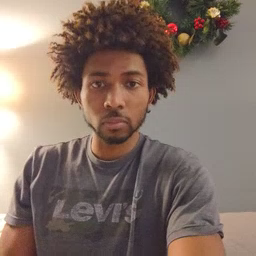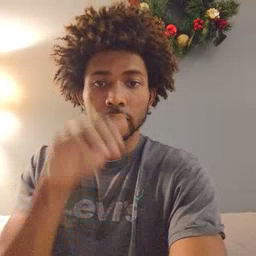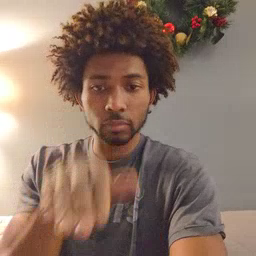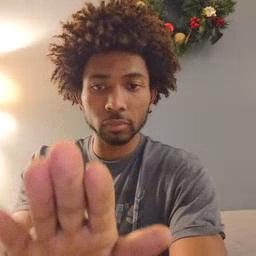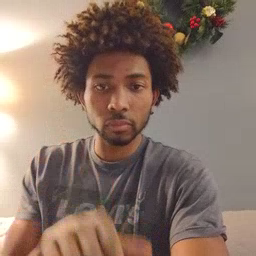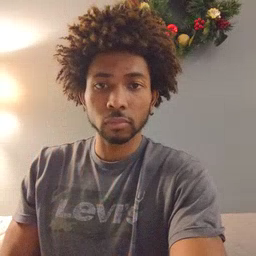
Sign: into